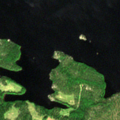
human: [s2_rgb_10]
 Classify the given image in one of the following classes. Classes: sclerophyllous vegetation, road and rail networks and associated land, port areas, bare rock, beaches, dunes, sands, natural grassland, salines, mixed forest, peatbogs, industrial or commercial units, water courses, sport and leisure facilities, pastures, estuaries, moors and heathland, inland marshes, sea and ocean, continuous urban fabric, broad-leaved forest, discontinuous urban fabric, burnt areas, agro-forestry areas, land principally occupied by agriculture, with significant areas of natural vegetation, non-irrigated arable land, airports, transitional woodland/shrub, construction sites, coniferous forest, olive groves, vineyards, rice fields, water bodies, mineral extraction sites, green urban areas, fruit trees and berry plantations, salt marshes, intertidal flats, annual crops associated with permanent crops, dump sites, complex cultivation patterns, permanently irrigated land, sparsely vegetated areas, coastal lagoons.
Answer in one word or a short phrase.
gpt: coniferous forest, water bodies